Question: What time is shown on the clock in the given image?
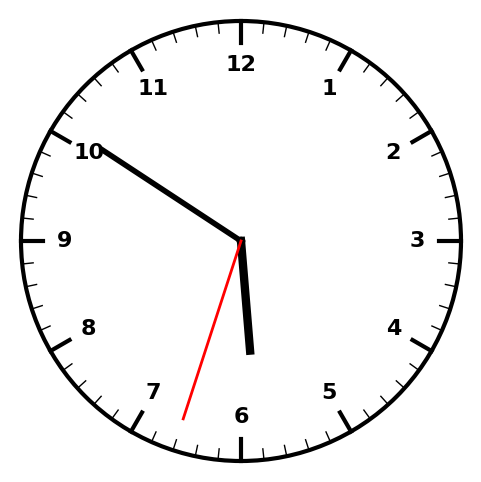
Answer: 05:50:33